Question: I've integrated <URL>.

Is there a way to detect this in 'Simple' mode (as opposed to Custom)?
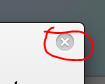
Answer: (I work on Stripe Checkout)
The 'closed' callback is only available in the <URL>.